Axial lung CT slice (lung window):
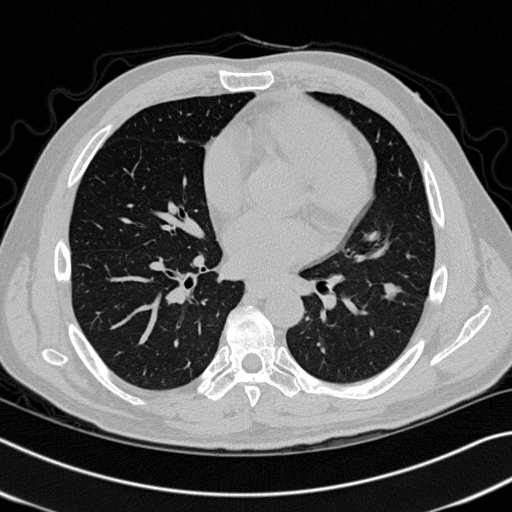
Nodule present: yes
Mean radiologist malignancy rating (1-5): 4.25